Aerial crown-view tile of a tropical tree (Barro Colorado Island, Panama), acquired 20240918:
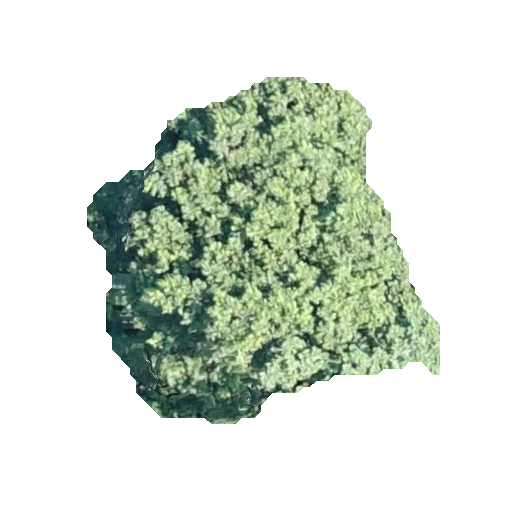
Species: Spondias radlkoferi
GBIF accepted scientific name: Spondias radlkoferi
Crown area: 129.057 m²